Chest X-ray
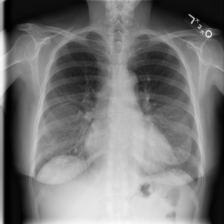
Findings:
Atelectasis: negative
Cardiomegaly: negative
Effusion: negative
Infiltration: positive
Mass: negative
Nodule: negative
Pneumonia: negative
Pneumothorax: negative
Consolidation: negative
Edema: negative
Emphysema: negative
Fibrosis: negative
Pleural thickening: negative
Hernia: negative